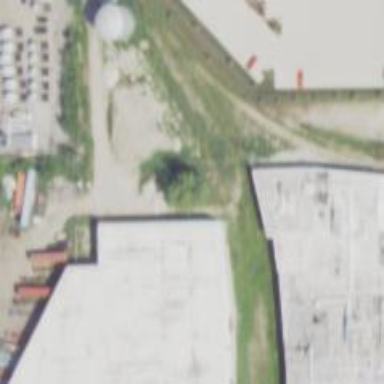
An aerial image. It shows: Abandoned railway siding.